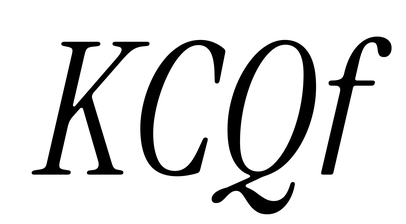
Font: InstrumentSerif-Italic